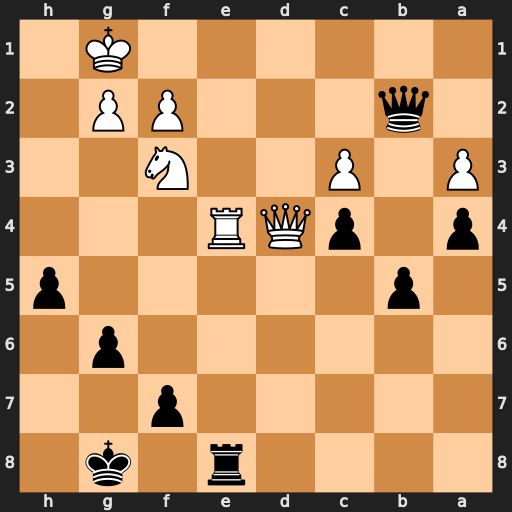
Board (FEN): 4r1k1/5p2/6p1/1p5p/p1pQR3/P1P2N2/1q3PP1/6K1
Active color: b
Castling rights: -
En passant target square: -
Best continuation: Qb1+ Re1 Rxe1+ Nxe1 Qxe1+